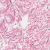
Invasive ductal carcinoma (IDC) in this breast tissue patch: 0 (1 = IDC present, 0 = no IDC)